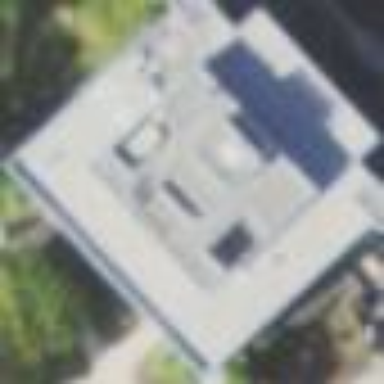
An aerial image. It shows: Part of building.